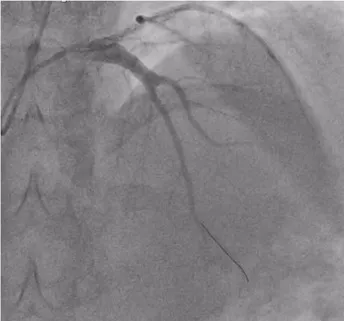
(B) Flow restoration following intra-coronary thrombolysis and mechanical thrombus aspiration.
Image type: radiology (x_ray)